Interaction volume radius: 10 \u00c5
Interaction volume height: 10 \u00c5
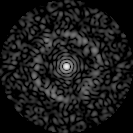
Disorder parameter: 0.8292